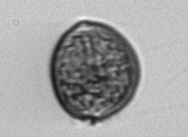
Label: Prorocentrum